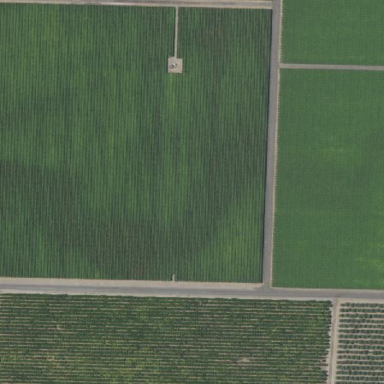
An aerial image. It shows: Orchard.